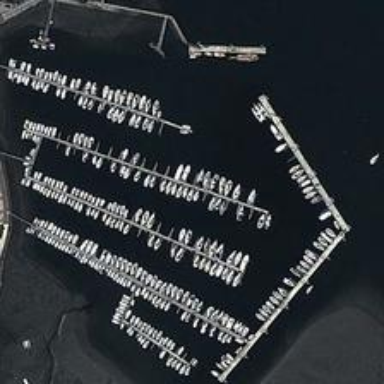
Many white ships docked at the port,some of them are blue .